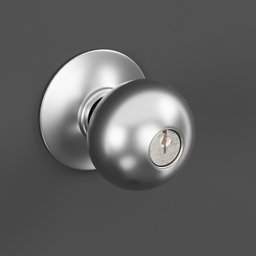
Label: mechanical